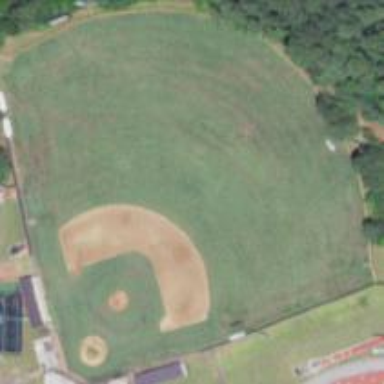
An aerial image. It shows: Baseball pitch for leisure land activities.